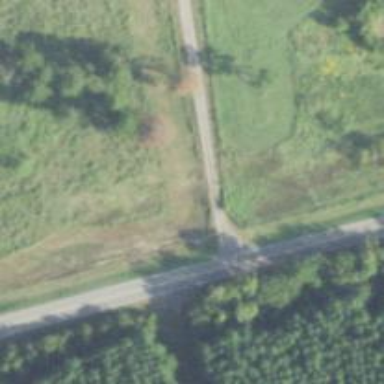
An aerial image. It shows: Abandoned railway.